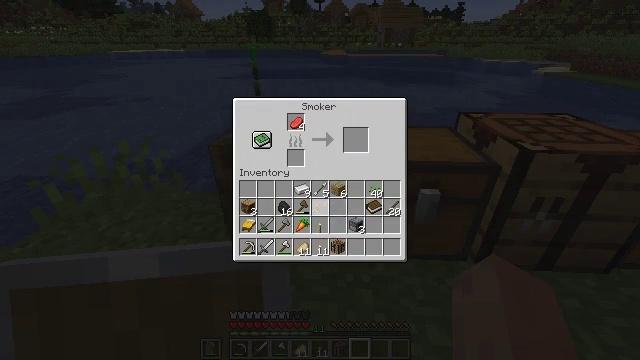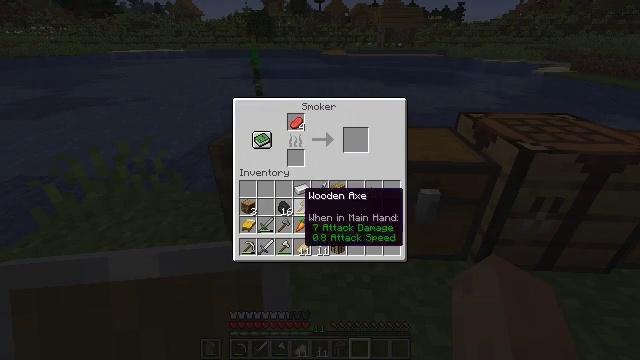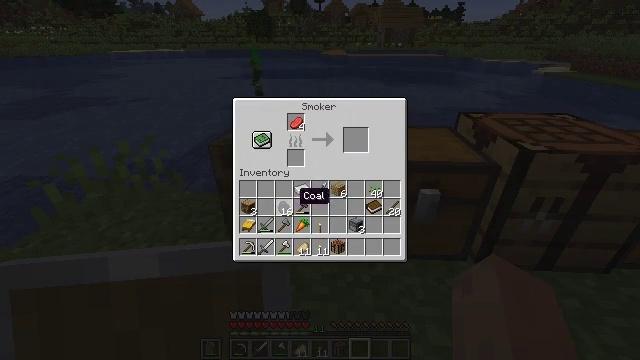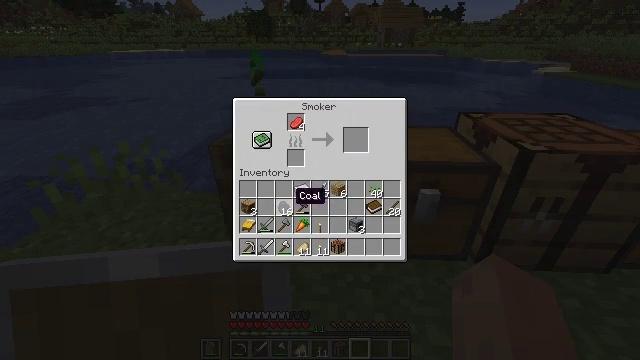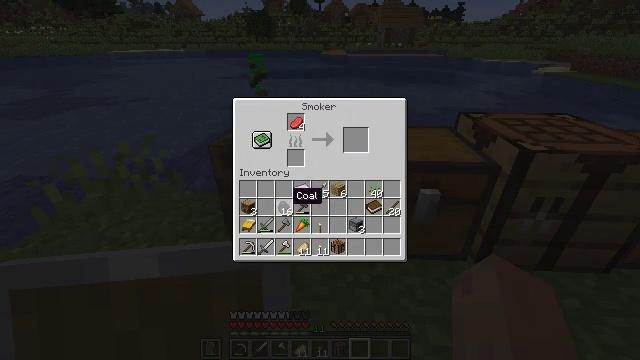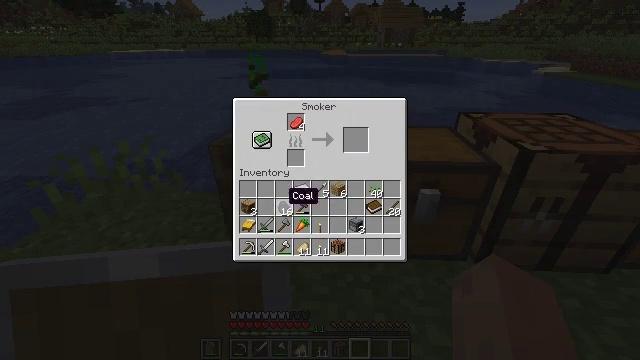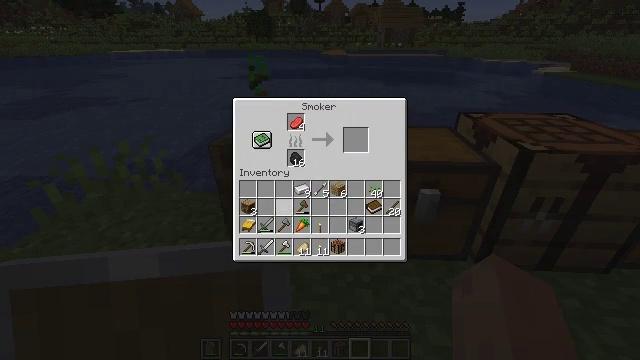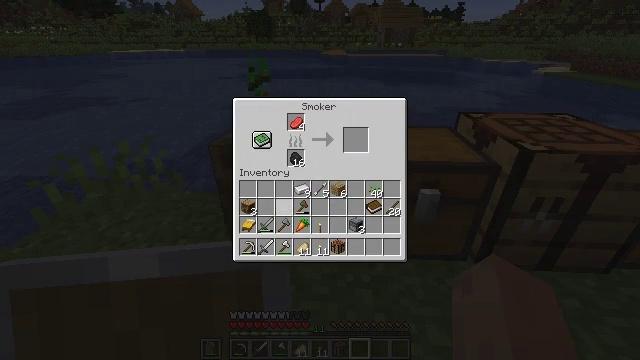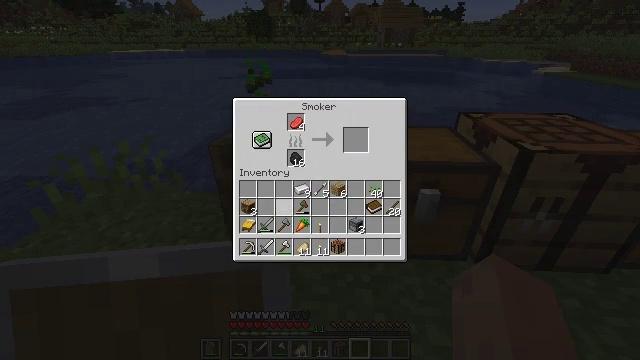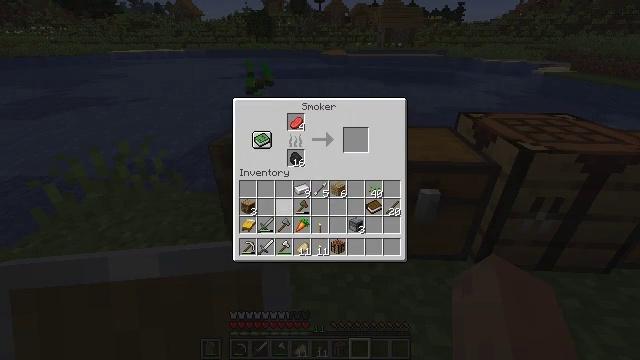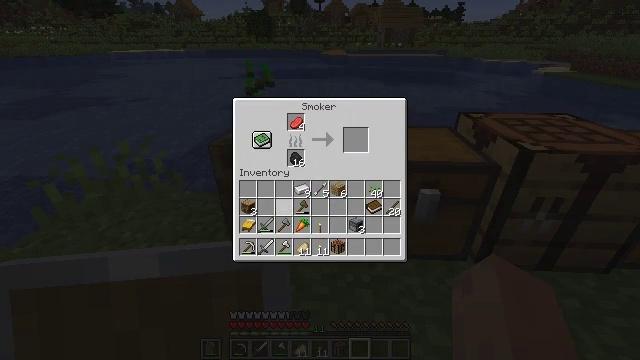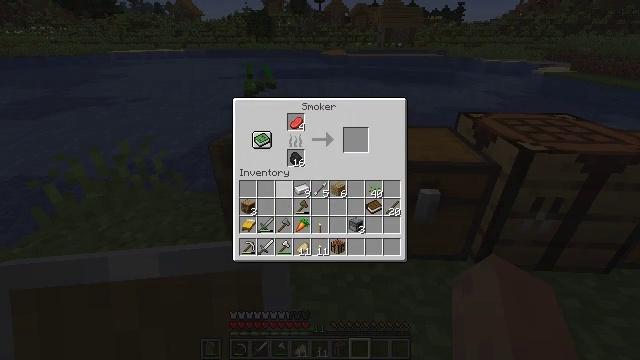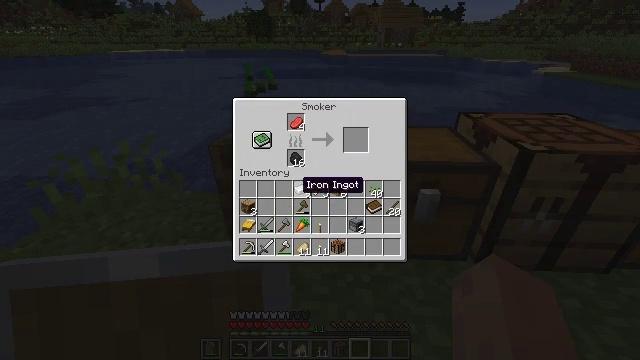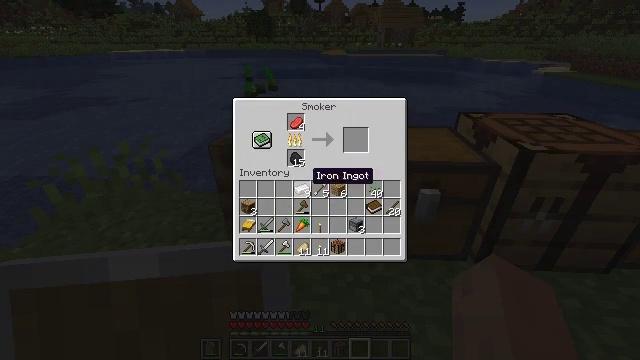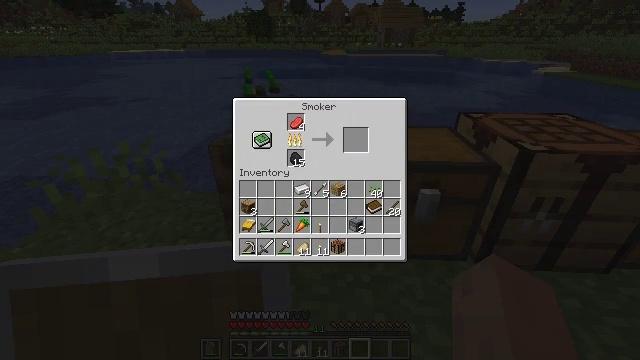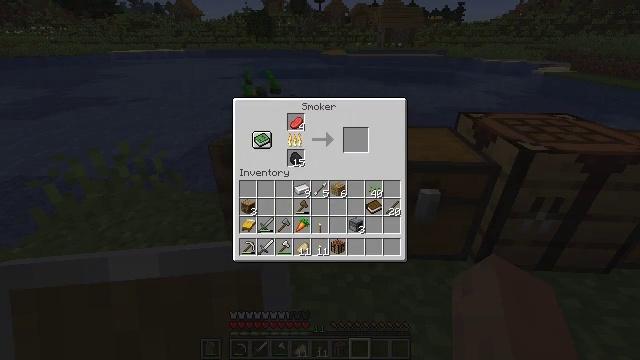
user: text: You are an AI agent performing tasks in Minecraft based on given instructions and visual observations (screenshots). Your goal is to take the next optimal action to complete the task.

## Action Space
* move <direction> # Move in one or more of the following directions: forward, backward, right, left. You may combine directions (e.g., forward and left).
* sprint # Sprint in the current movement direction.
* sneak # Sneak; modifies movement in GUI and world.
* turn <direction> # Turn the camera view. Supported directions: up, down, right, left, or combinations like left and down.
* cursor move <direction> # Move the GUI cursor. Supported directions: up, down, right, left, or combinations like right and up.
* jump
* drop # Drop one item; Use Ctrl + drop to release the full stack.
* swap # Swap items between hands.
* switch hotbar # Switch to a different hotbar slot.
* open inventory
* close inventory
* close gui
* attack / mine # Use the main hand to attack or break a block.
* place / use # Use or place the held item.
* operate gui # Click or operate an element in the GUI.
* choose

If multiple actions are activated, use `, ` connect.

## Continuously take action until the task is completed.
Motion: motion action
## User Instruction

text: Drop a wooden axe.
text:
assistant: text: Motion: sneak, cursor move left
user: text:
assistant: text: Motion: sneak
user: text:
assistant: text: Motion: sneak
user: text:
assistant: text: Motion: sneak
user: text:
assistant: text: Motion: sneak
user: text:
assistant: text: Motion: sneak, operate gui
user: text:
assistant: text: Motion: sneak, operate gui
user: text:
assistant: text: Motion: sneak
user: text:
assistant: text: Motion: sneak
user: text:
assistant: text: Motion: sneak
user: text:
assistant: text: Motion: sneak, cursor move right
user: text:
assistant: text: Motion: sneak
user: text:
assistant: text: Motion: sneak, cursor move right and up
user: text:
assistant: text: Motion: sneak, cursor move right and up
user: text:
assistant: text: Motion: no_op
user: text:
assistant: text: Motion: no_op
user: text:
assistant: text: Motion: no_op
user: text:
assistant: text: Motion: no_op
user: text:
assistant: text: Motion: no_op
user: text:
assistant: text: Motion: no_op
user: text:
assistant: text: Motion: cursor move right and up
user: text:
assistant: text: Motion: no_op
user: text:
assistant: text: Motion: no_op
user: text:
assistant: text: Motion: no_op
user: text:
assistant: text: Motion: cursor move right and down
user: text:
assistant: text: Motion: cursor move right and down
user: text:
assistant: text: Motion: no_op
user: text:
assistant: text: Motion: no_op
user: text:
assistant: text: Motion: no_op
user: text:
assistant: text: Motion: no_op